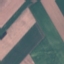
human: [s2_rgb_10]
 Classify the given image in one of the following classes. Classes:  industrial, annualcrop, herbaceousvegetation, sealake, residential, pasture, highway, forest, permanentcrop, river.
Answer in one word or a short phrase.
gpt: AnnualCrop